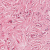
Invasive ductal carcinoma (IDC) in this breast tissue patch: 1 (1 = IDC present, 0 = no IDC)